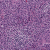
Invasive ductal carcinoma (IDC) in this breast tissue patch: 1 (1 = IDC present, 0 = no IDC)